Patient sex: F
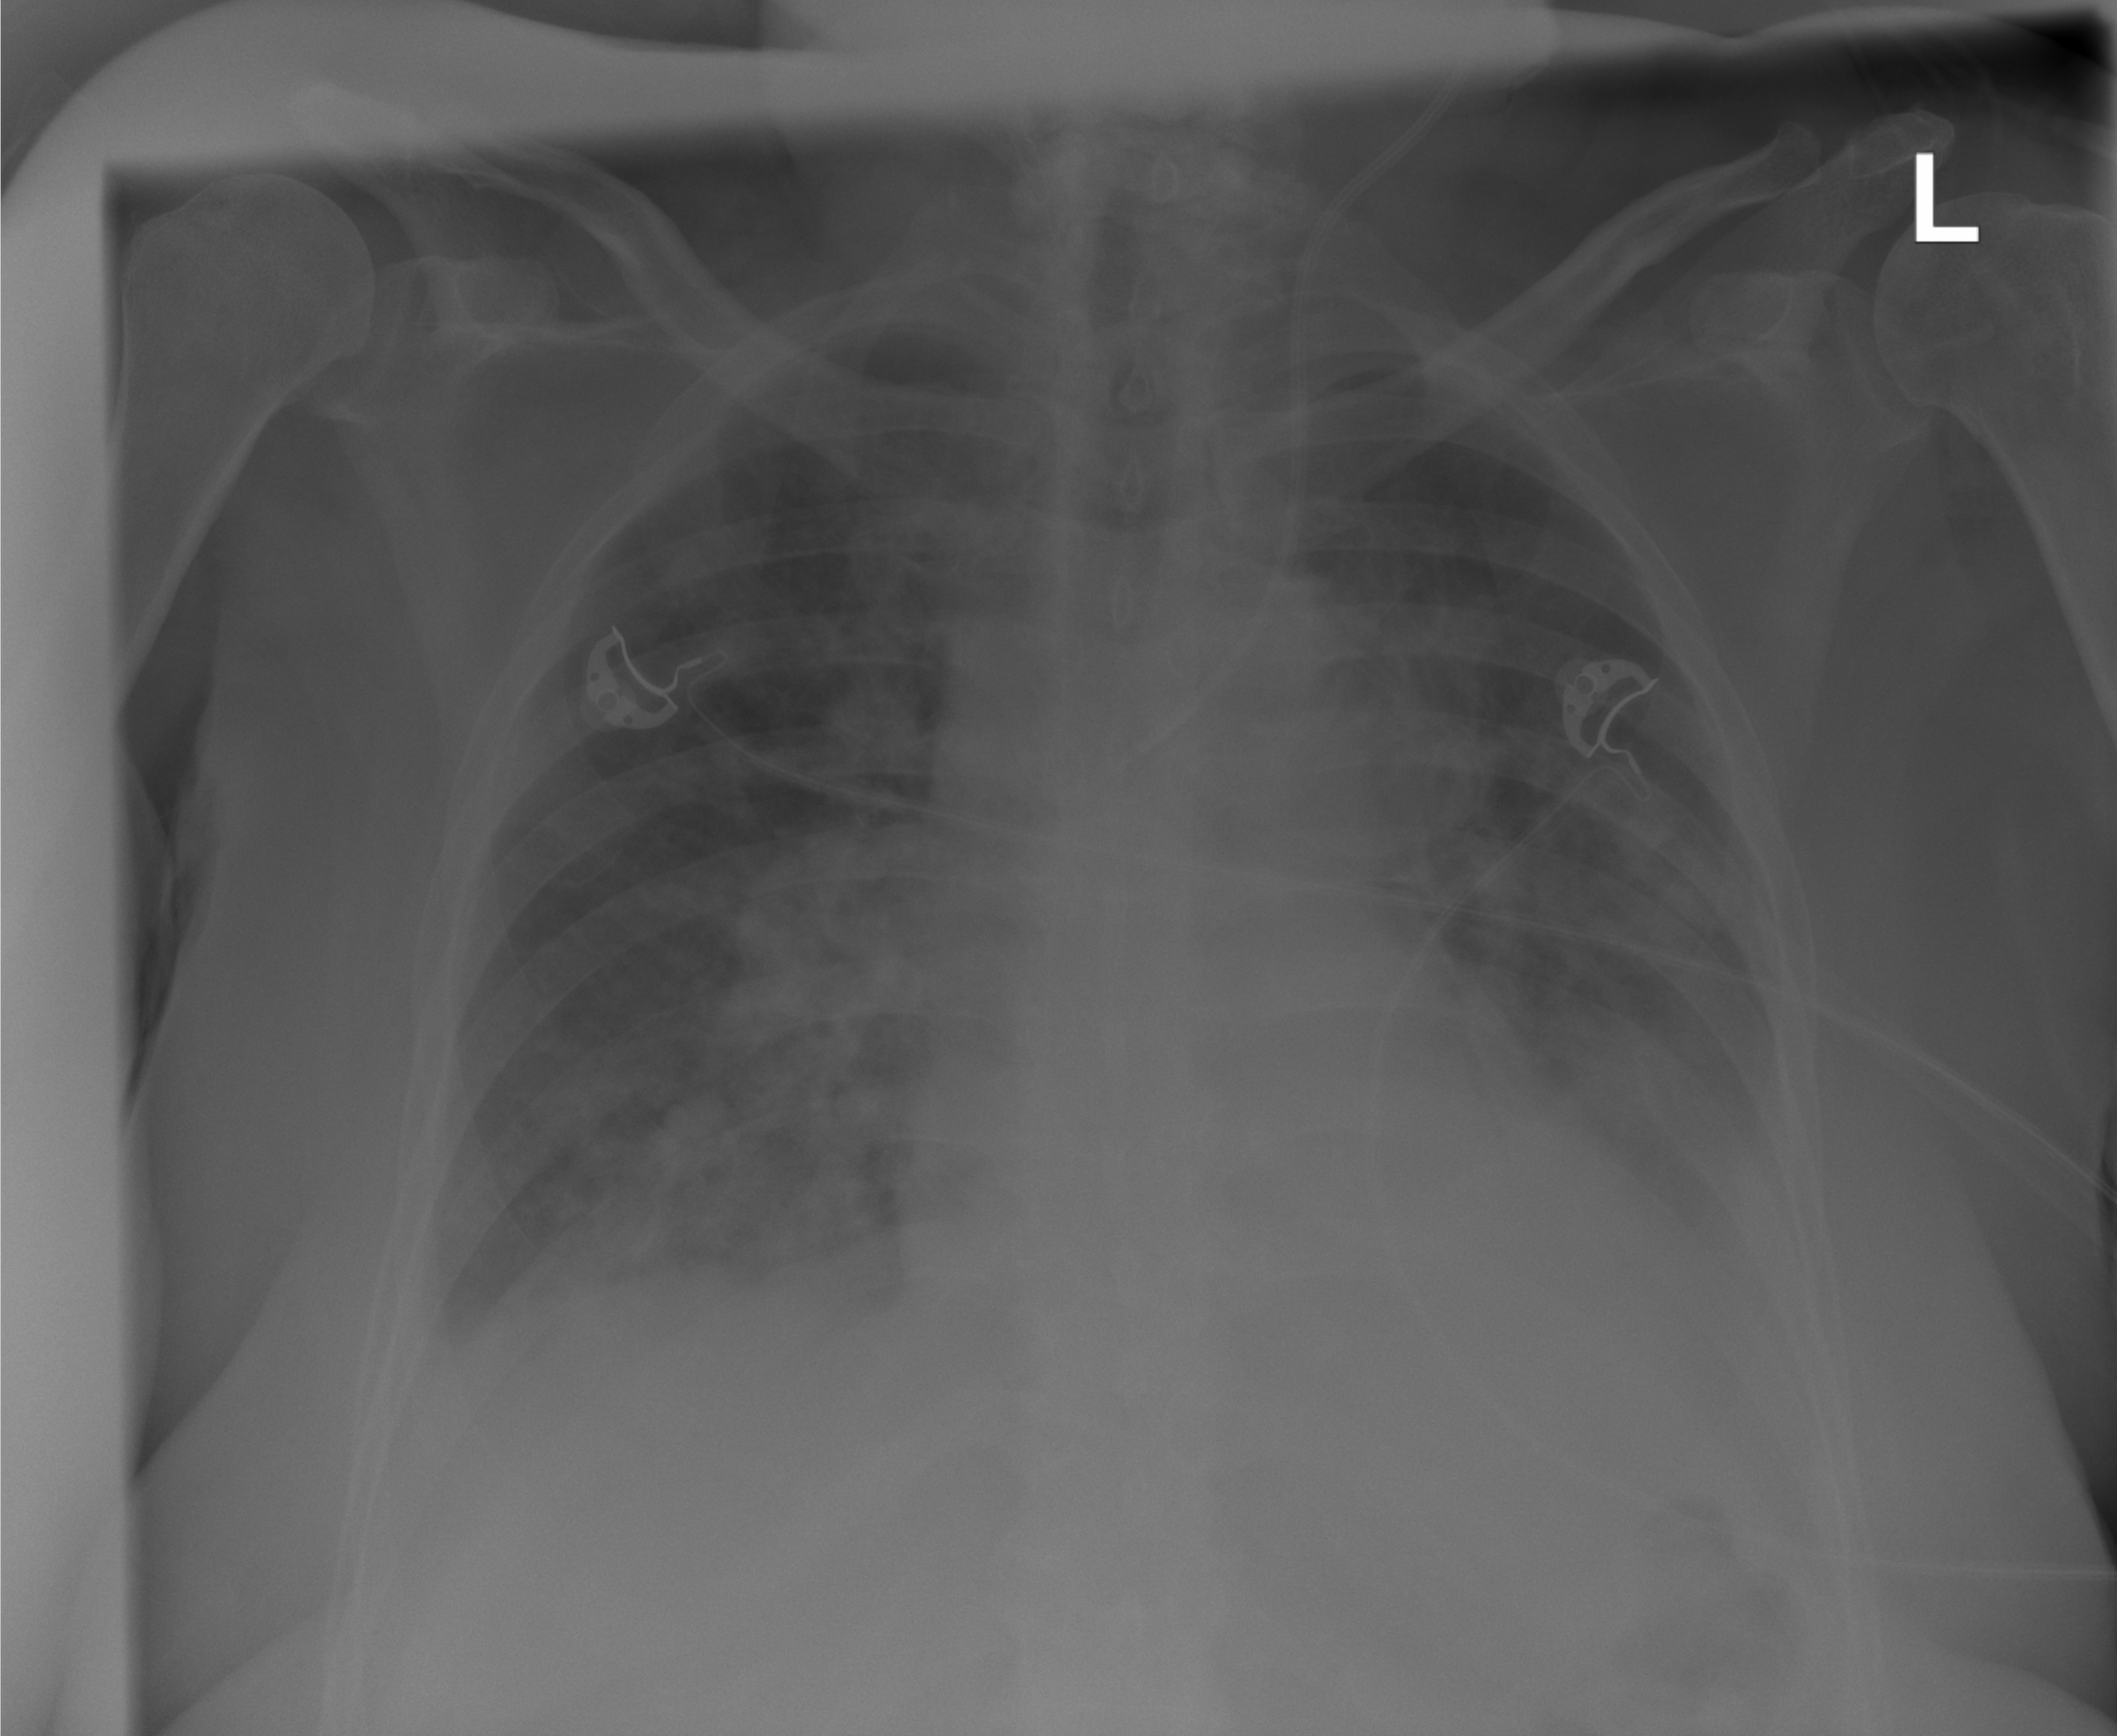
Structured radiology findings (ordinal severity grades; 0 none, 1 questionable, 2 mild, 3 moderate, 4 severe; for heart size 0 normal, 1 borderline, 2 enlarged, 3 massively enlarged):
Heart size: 1
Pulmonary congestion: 0
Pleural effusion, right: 1
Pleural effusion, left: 2
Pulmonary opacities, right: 2
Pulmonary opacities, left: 2
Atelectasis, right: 2
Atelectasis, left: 2